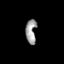
Tissue: skin
Cell type: Epithelial cells
Senescence score: 0.8353
Nuclear area (px): 251
Mean DAPI intensity: 157.514